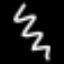
Label: squiggle